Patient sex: M
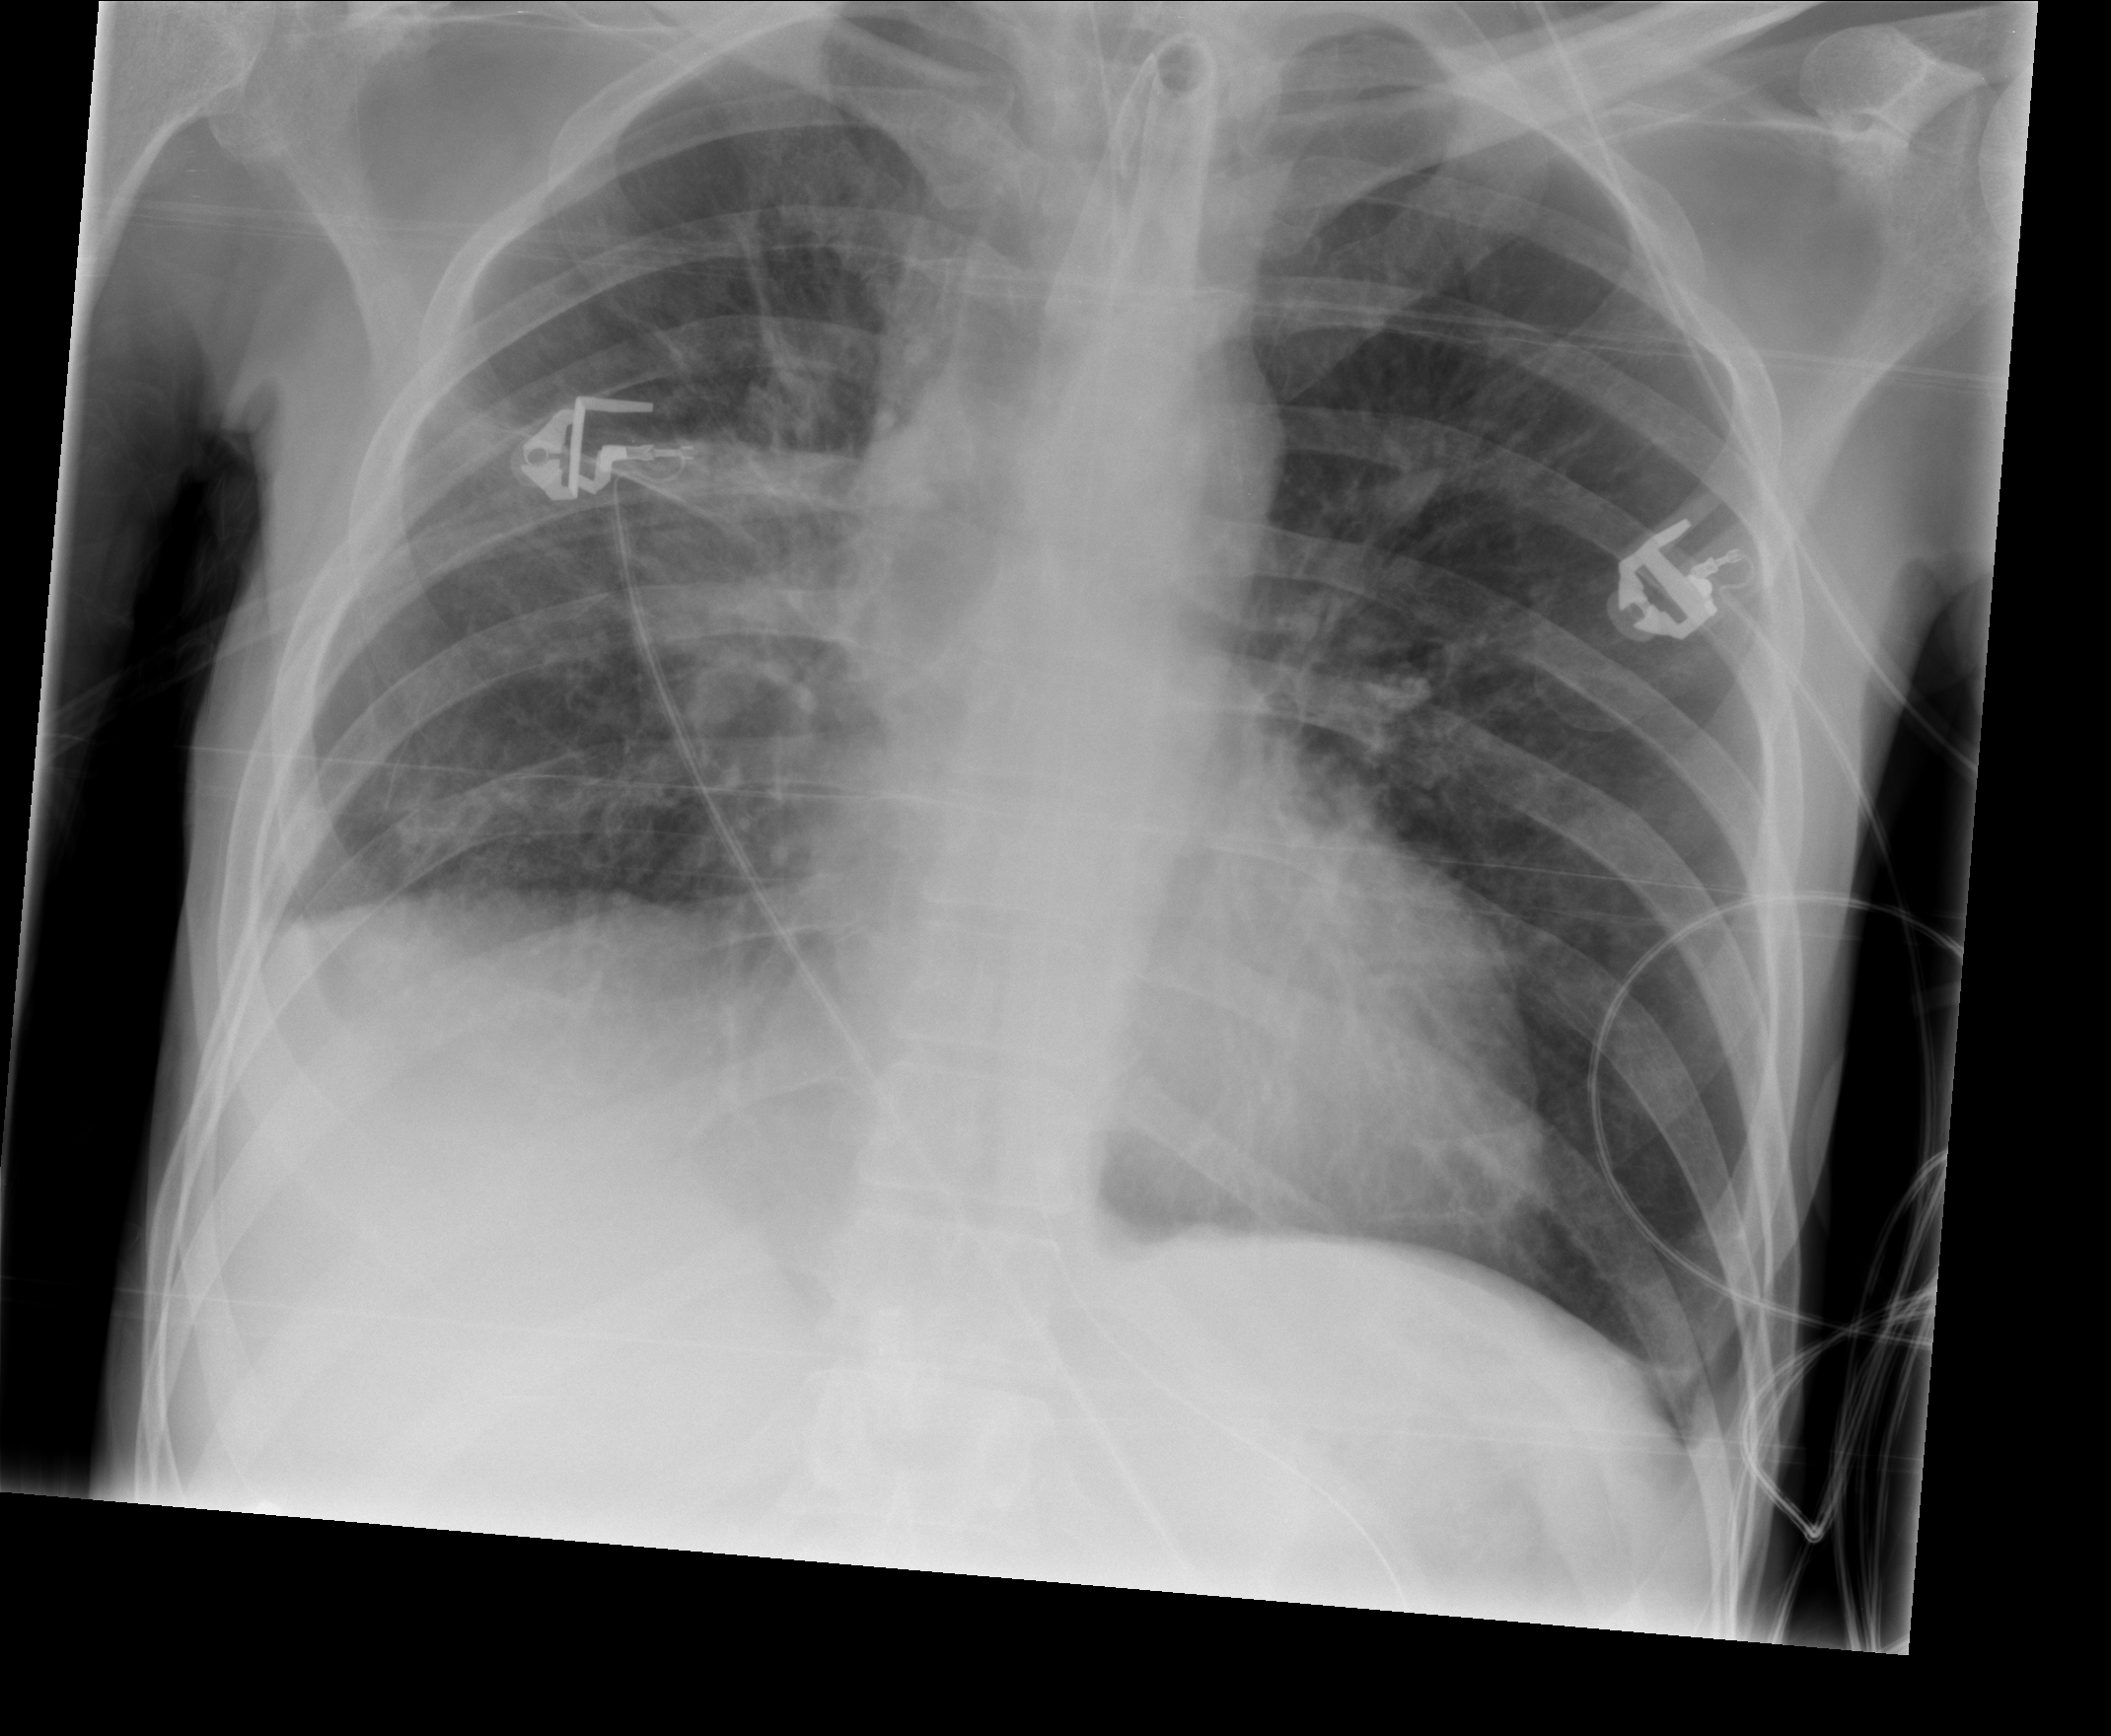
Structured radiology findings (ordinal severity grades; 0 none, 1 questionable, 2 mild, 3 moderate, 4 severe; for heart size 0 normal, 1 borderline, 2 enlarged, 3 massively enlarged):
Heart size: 0
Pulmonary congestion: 2
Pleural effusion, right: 1
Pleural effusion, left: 0
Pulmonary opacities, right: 2
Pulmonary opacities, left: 0
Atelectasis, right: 2
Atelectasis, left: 0